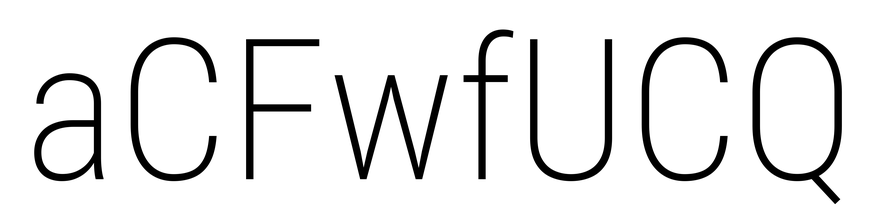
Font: Roboto_Condensed_ExtraLight